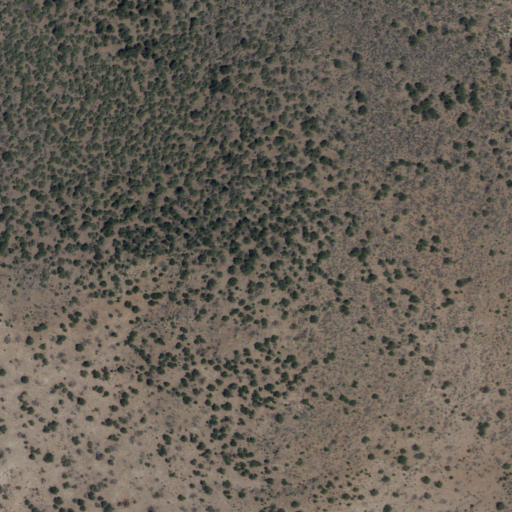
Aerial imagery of mountain in New Mexico named Brushy Mountain containing evergreen forest, shrub, and grassland